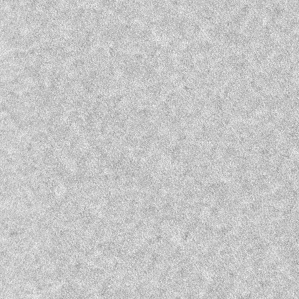
Label: frost